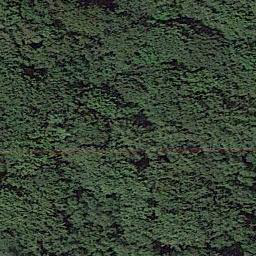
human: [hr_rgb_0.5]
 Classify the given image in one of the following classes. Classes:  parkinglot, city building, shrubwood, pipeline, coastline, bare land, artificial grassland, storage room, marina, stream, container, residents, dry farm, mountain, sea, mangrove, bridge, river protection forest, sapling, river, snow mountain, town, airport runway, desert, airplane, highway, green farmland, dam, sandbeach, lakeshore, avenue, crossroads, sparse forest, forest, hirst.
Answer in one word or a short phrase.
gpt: forest